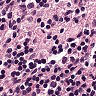
Metastatic tissue present: no